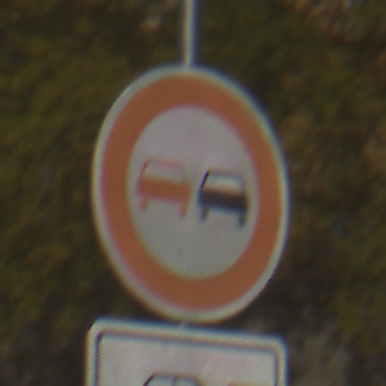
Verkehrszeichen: Ueberholverbot
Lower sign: HinweisDurchSinnbild15
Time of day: MorningAfternoon
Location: Outdoor (Suburban)
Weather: PartlyCloudy
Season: NotSpecified
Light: Natural